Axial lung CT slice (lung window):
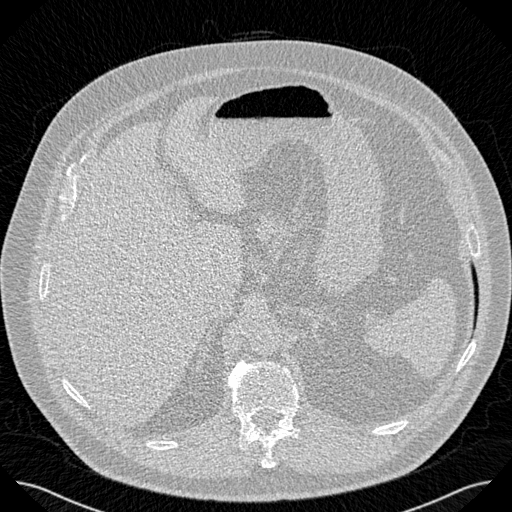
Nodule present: no